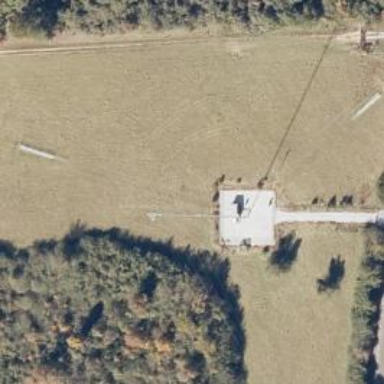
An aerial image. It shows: Man-made mast used for communication purposes.